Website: lowes
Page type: review-order
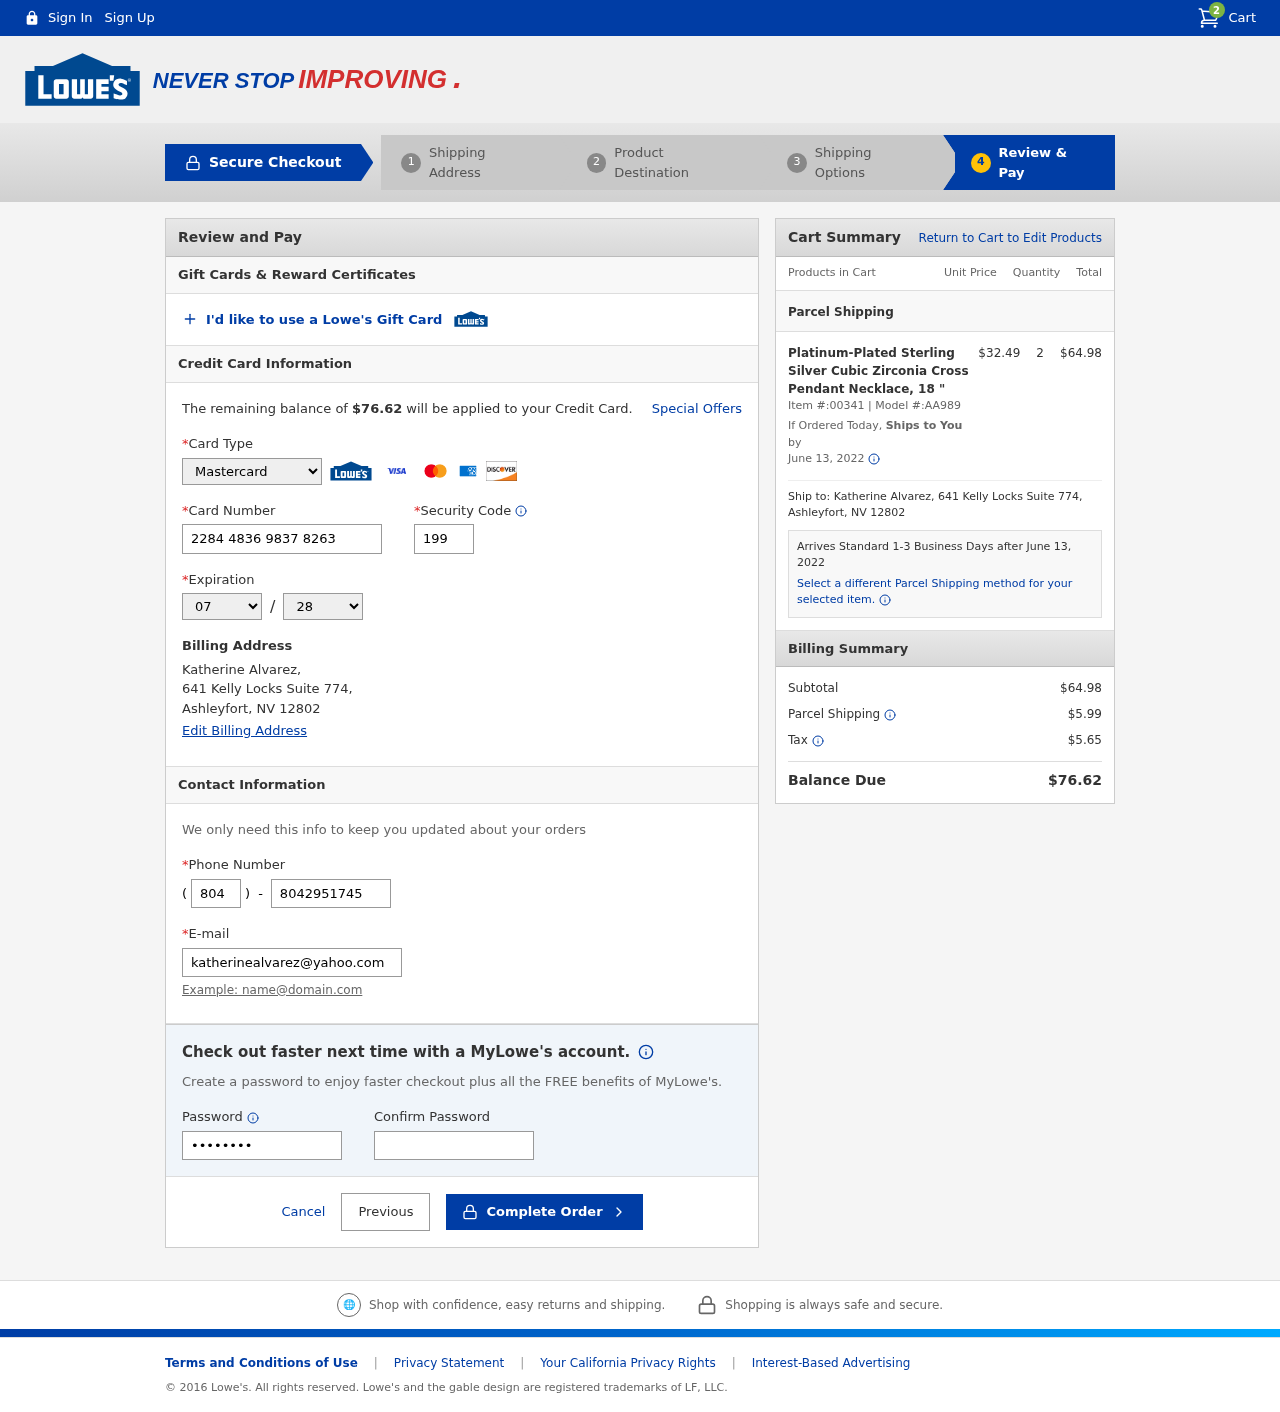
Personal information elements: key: PII_CARD_CVV
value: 199
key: PII_CARD_EXPIRY_MONTH
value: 07
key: PII_CARD_EXPIRY_YEAR
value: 28
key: PII_CARD_NUMBER
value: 2284 4836 9837 8263
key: PII_CARD_TYPE
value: Mastercard
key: PII_CITY
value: Ashleyfort
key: PII_EMAIL
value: katherinealvarez@yahoo.com
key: PII_FULLNAME
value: Katherine Alvarez,
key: PII_PHONE
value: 8042951745
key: PII_PHONE_AREA
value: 804
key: PII_POSTCODE
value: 12802
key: PII_STATE_ABBR
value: NV
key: PII_STREET
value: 641 Kelly Locks Suite 774,
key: PII_FULLNAME2
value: Katherine Alvarez
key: PII_STREET2
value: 641 Kelly Locks Suite 774
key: PII_CITY_STATE_ZIP2
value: Ashleyfort, NV 12802
Product elements: key: PRODUCT1_NAME
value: Platinum-Plated Sterling Silver Cubic Zirconia Cross Pendant Necklace, 18 "
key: PRODUCT1_PRICE
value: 32.49
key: PRODUCT1_QUANTITY
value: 2
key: PRODUCT1_ITEM_NUMBER
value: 00341
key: PRODUCT1_MODEL_NUMBER
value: AA989
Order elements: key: ORDER_NUM_ITEMS
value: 2
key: ORDER_TOTAL
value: $76.62
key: ORDER_SHIPPING_DATE
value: June 13, 2022
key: ORDER_SUBTOTAL
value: $64.98
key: ORDER_SHIPPING_DATE2
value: June 13, 2022
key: ORDER_SUBTOTAL2
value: $64.98
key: ORDER_SHIPPING_COST
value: $5.99
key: ORDER_TAX
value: $5.65